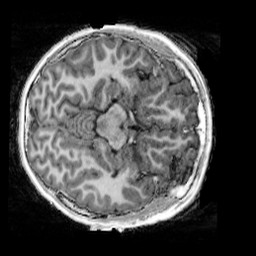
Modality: UNIT1_denoised
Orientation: axial
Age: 10
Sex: male
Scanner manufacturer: siemens
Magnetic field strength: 3 T
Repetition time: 4 s
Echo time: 0.00303 s